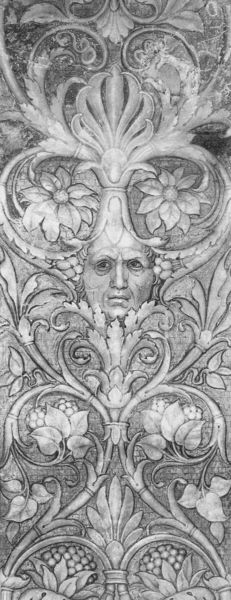
Titel: Treffensszene
Künstler: Andrea Mantegna
Institution: Mantua, Museo di Palazzo Ducale
Schlagwörter: blätter, kopf, laub, weiß, blumen, mund, nase, schmuck, schwarz, zeichnung, blüten, rosen, muster, ornament, alt, wand, augen, gesicht, zweige, decke, blatt, krone, traurig, früchte, ranken, trauben, grafik, wild, dekoration, jugendstil, symmetrie, grimmig, floral, ornamente, maske, beeren, entwurf, pfingstrosen, muschel, granatapfel, ornamentik, dekorativ, zeichung, arabeske, schwrz